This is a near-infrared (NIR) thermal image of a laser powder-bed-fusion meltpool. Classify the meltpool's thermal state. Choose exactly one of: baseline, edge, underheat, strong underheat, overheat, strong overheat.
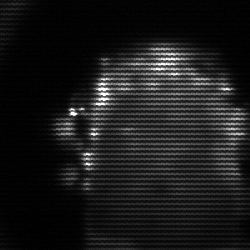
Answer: baseline